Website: bh-photo
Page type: gifting
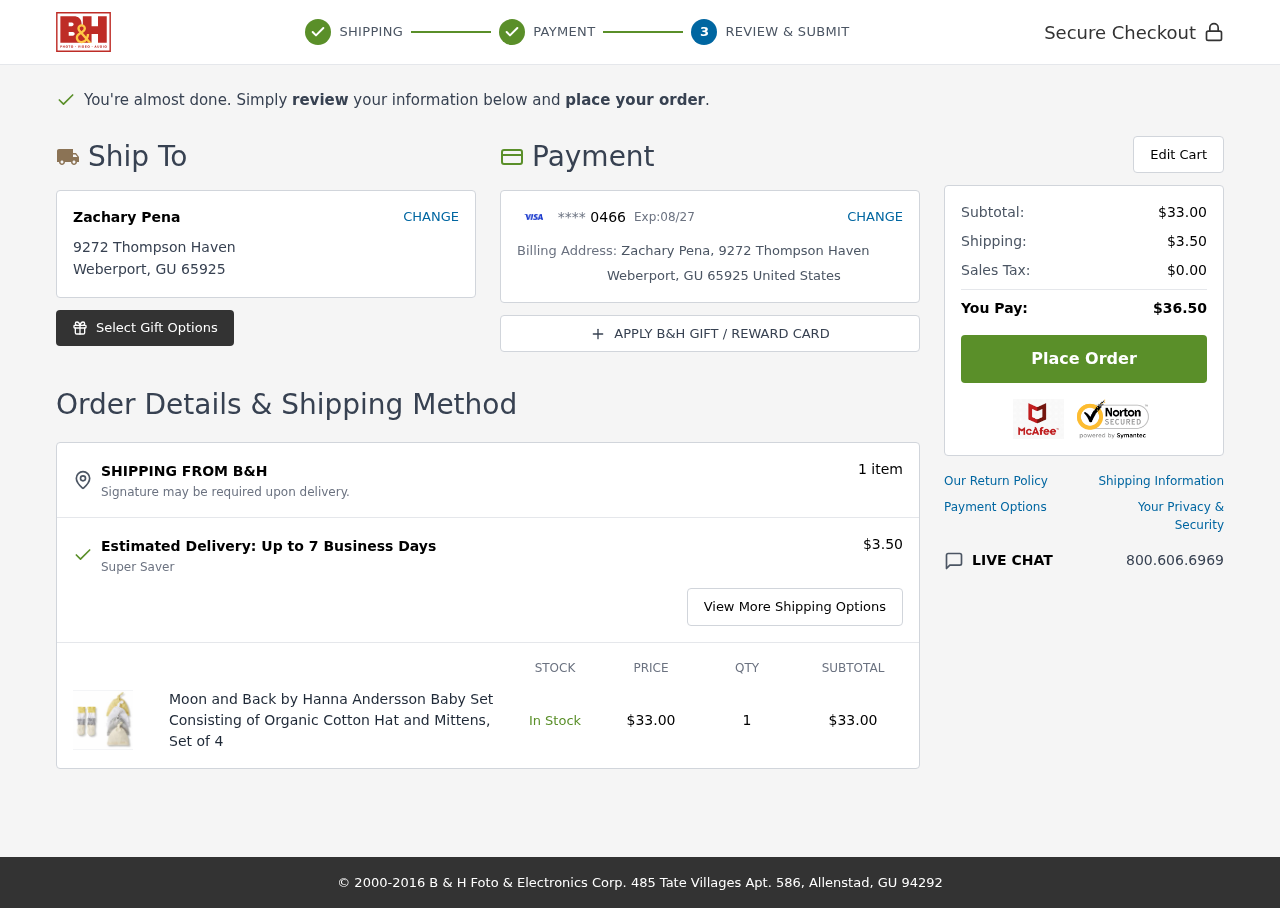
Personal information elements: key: PII_CARD_EXPIRY
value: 08/27
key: PII_CARD_LAST4
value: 0466
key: PII_CITY
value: Weberport
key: PII_COUNTRY
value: United States
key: PII_FULLNAME
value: Zachary Pena
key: PII_POSTCODE
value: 65925
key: PII_STATE_ABBR
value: GU
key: PII_STREET
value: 9272 Thompson Haven
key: PII_FULLNAME2
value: Zachary Pena
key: PII_STREET2
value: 9272 Thompson Haven
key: PII_CITY2
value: Weberport
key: PII_STATE_ABBR2
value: GU
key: PII_POSTCODE2
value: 65925
Product elements: key: PRODUCT1_NAME
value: Moon and Back by Hanna Andersson Baby Set Consisting of Organic Cotton Hat and Mittens, Set of 4
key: PRODUCT1_PRICE
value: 33
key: PRODUCT1_QUANTITY
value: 1
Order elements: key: ORDER_NUM_ITEMS
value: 1 item
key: ORDER_SHIPPING_COST
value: $3.50
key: ORDER_SUBTOTAL
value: $33.00
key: ORDER_TAX
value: $0.00
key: ORDER_TOTAL
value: $36.50